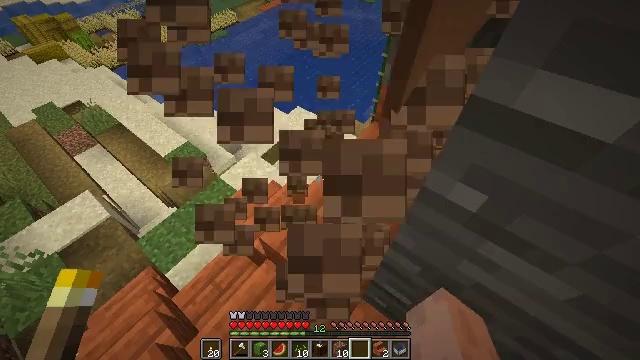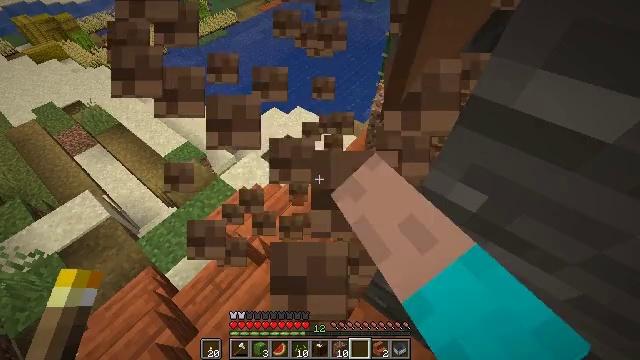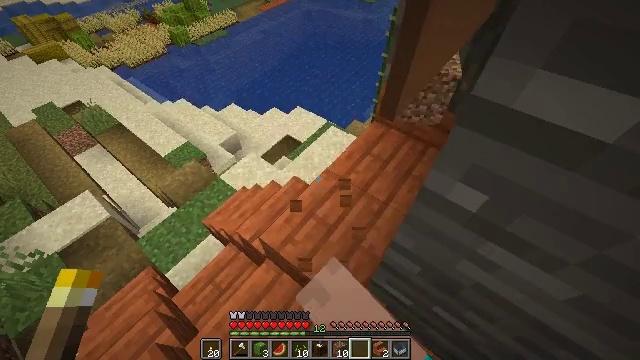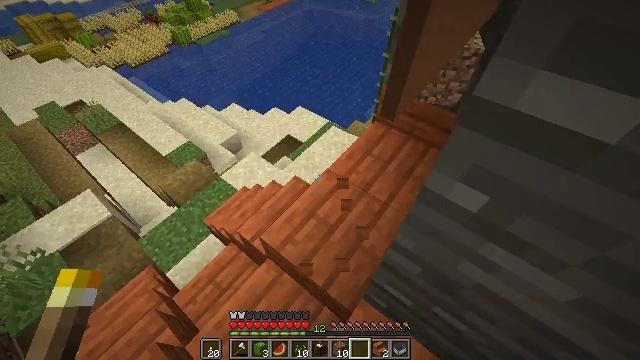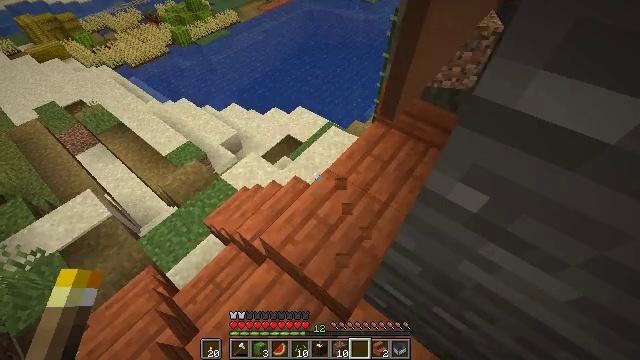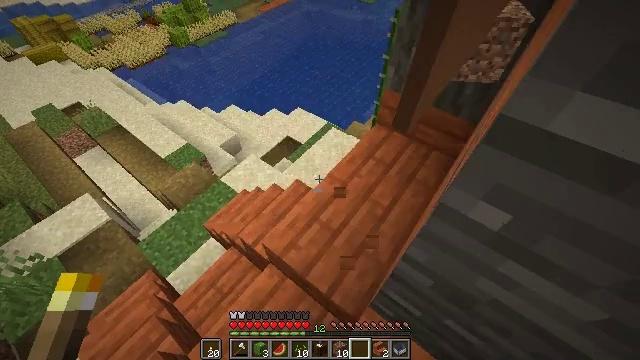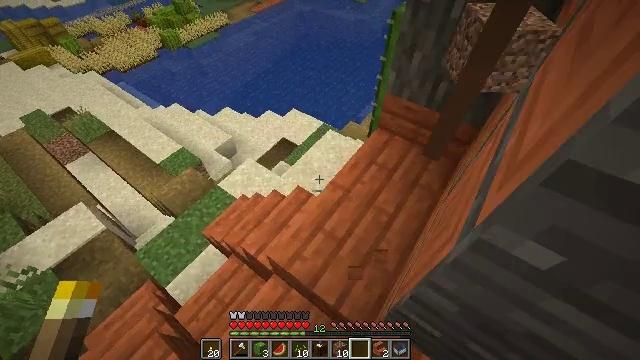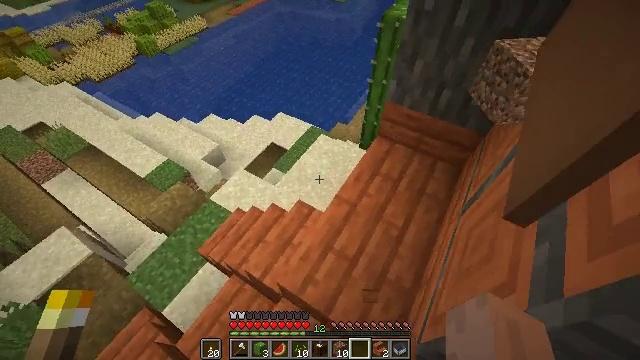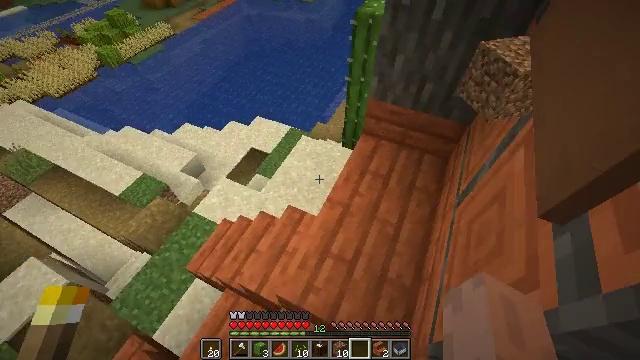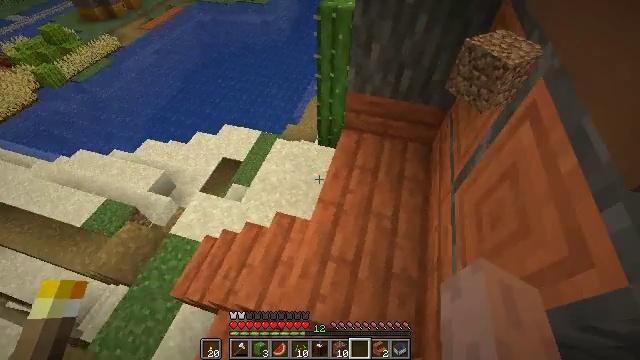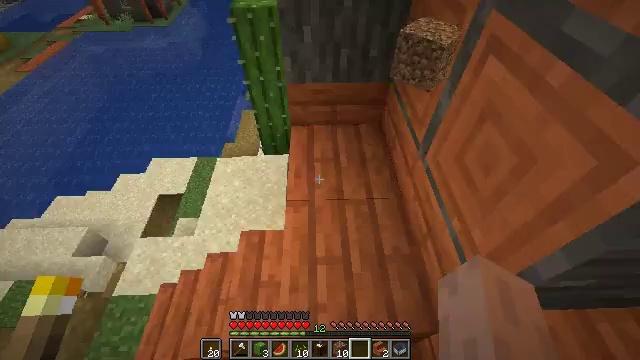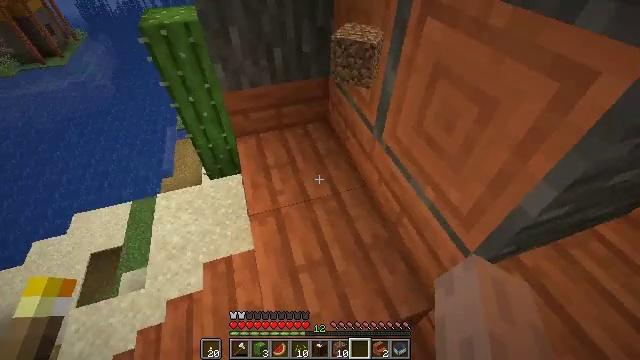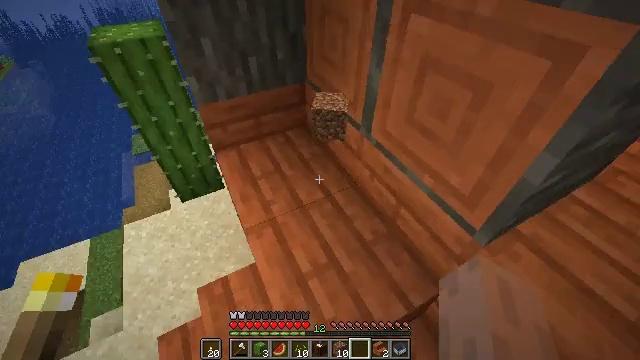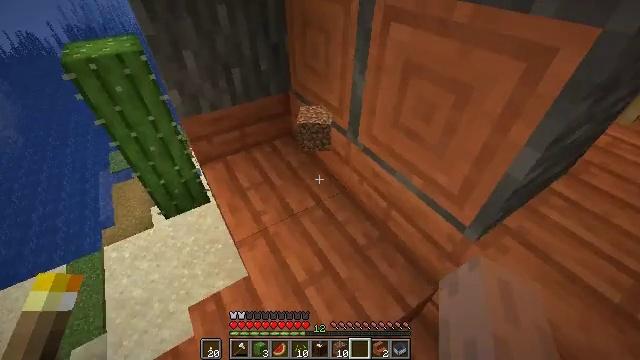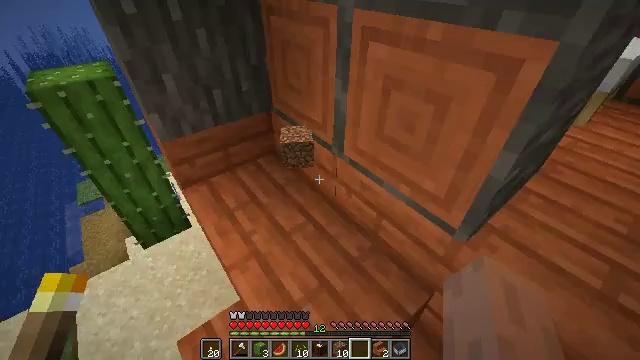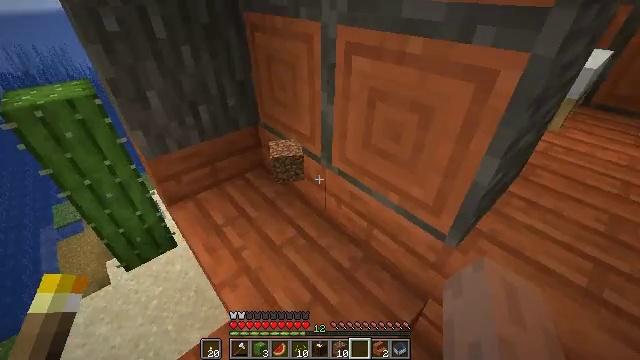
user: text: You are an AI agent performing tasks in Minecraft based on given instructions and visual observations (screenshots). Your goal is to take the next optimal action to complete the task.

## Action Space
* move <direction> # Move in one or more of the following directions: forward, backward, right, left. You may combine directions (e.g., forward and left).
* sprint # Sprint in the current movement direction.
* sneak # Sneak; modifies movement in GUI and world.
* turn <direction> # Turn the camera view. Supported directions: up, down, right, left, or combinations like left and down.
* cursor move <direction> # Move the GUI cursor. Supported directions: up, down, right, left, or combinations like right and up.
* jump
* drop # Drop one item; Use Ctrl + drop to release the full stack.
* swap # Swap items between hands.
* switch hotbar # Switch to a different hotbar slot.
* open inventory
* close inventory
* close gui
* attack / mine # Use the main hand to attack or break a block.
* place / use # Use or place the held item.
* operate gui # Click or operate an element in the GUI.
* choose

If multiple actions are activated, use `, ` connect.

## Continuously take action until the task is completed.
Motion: motion action
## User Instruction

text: Recycle the acacia stairs.
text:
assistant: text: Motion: attack / mine
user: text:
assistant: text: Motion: attack / mine
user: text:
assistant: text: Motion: no_op
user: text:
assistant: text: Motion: no_op
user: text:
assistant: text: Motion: move forward and move left
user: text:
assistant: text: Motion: move forward and move left, turn right
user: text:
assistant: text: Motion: move forward and move left, turn right
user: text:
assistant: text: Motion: move forward and move left, turn right
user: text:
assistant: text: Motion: move forward and move left, turn right
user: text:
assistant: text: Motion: turn right and up
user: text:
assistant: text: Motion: turn right and up
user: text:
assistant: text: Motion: turn right and up
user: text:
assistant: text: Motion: turn right and up
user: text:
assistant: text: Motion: turn right and up
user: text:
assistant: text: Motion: turn right and up
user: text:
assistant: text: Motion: turn right and up
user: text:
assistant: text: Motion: turn right and up
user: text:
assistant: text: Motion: turn right and up
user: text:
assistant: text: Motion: turn right
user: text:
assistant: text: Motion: turn right
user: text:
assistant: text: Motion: turn right
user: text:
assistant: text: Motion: turn right
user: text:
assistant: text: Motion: turn left and down
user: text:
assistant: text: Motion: turn left and down
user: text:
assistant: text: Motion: move forward, turn left
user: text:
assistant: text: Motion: move forward, turn left
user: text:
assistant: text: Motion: move forward, turn left
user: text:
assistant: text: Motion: move forward, turn left
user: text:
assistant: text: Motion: move forward
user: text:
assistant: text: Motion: move forward